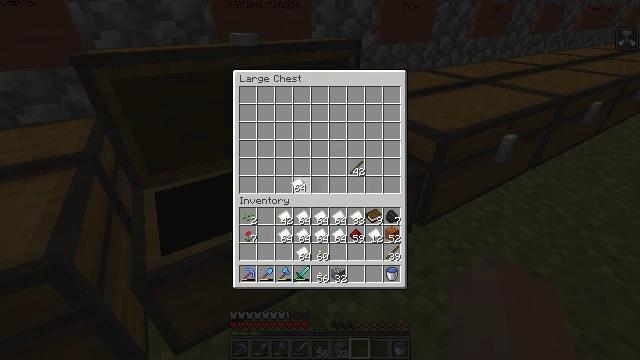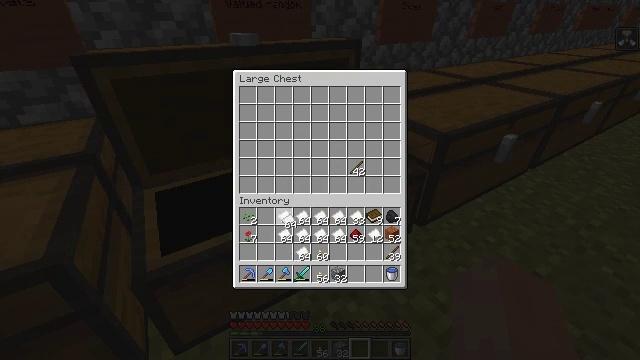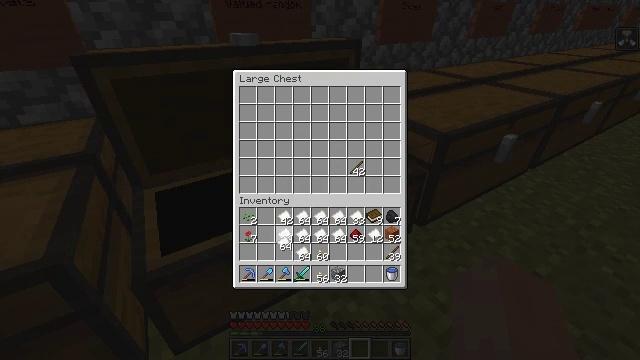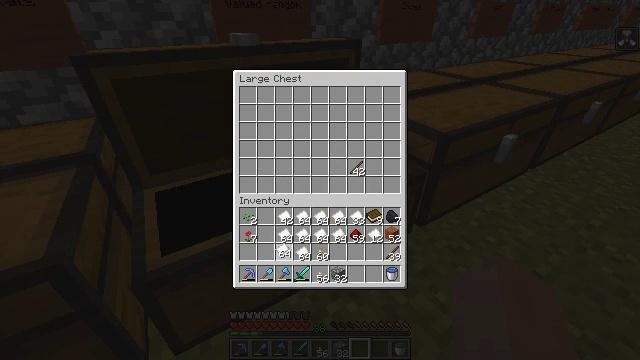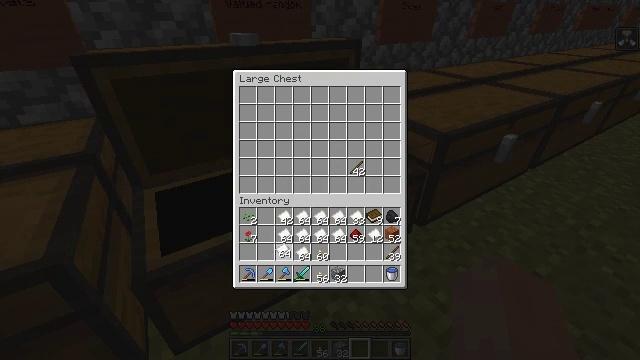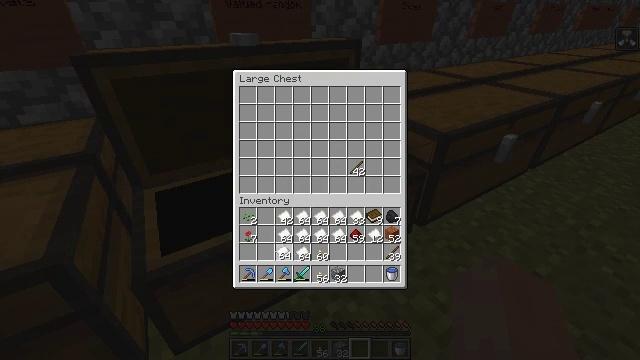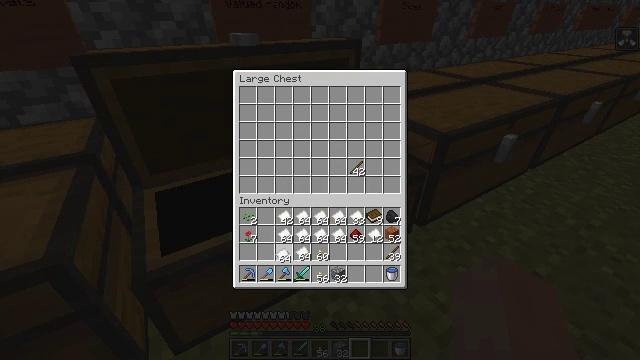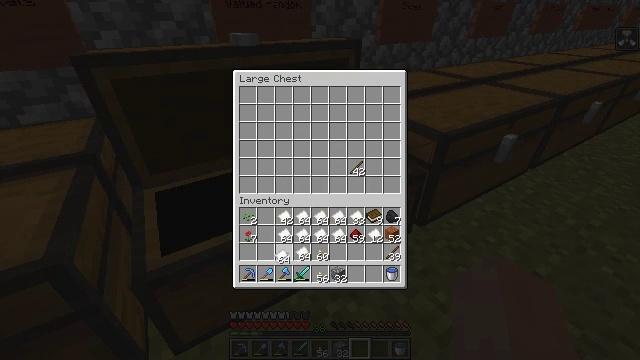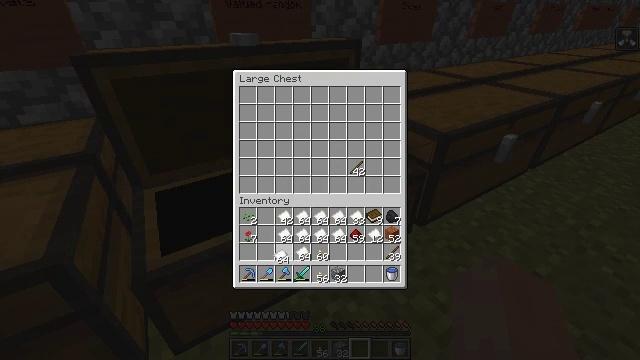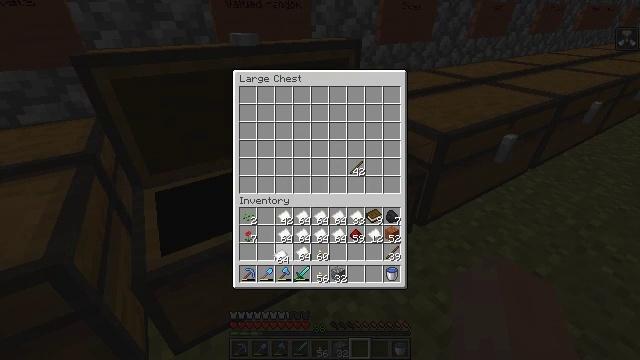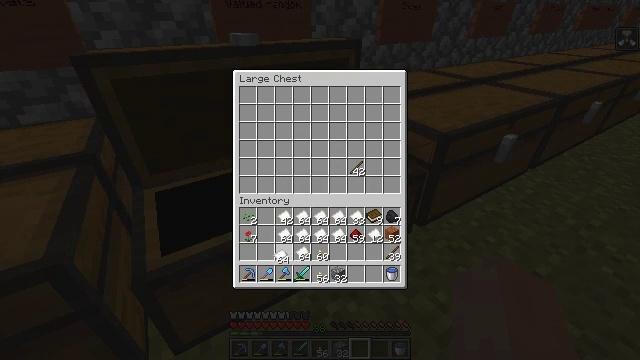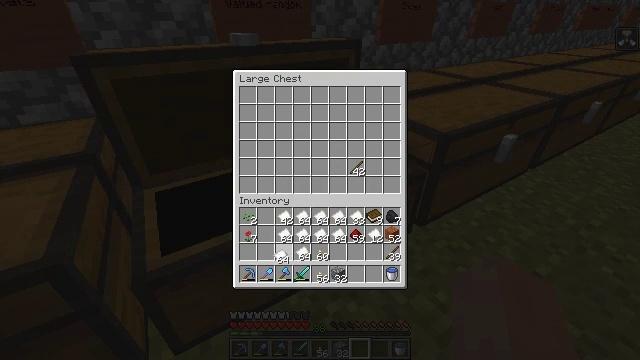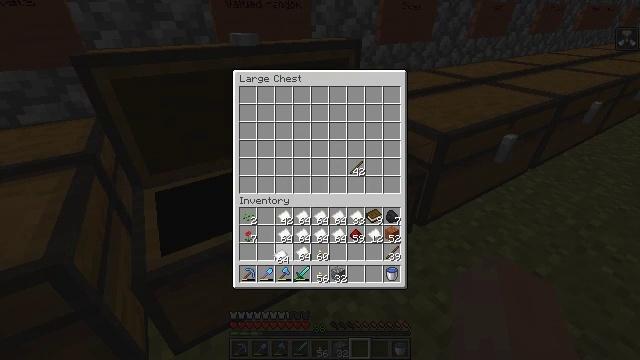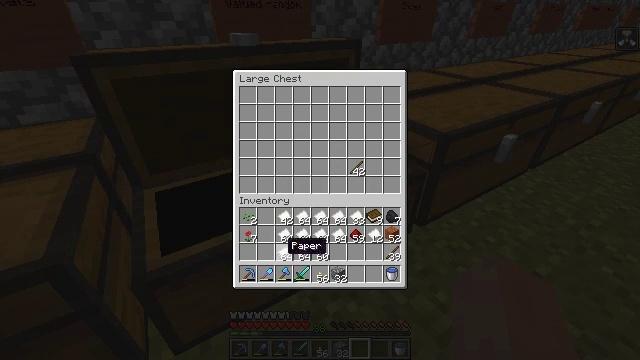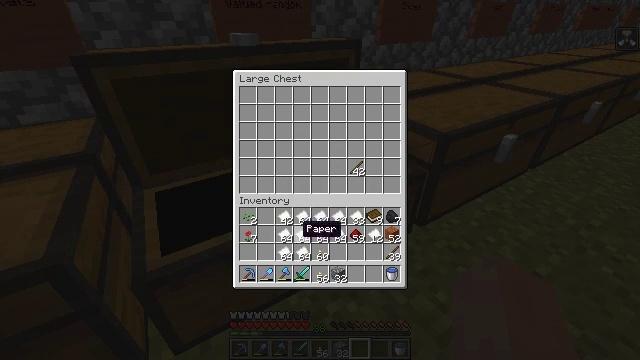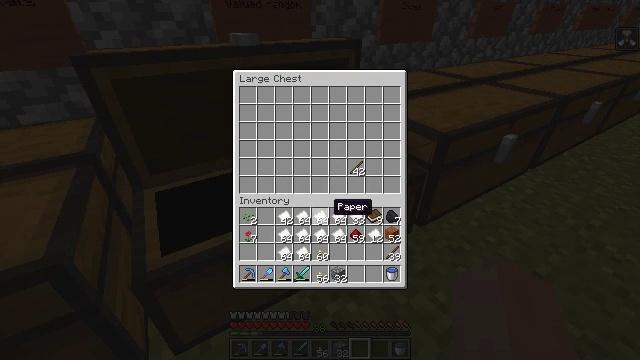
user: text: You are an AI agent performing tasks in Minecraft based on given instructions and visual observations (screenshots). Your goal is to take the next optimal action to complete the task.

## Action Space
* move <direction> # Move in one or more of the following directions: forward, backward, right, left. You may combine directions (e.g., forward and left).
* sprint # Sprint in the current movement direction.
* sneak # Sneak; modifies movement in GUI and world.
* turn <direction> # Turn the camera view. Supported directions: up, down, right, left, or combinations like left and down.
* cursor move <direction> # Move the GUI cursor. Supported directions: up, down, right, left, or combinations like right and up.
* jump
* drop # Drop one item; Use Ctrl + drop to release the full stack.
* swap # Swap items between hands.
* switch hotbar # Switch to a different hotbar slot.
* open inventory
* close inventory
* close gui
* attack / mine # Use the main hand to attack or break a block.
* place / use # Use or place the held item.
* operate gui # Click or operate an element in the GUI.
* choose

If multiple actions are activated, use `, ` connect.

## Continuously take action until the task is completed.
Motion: motion action
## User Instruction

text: Drop wheat seeds.
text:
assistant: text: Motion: cursor move left and down
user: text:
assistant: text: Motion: cursor move down
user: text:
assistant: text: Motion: no_op
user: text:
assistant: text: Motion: no_op
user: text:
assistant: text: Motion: no_op
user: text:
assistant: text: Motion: no_op
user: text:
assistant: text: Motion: no_op
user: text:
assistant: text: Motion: no_op
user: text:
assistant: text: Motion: no_op
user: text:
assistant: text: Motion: no_op
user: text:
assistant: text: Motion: operate gui
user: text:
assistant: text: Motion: operate gui
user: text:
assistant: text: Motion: no_op
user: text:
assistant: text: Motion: cursor move right and up
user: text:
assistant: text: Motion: cursor move right and up
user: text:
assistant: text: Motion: cursor move right and up
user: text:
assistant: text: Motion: cursor move right and up
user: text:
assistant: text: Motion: no_op
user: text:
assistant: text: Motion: no_op
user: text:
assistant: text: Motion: no_op
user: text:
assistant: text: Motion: no_op
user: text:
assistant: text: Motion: operate gui
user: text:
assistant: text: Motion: operate gui
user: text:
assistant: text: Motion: operate gui
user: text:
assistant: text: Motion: cursor move down
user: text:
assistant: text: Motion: cursor move down
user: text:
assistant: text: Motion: cursor move down
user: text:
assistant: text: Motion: no_op
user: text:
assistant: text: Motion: no_op
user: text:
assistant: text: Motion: no_op